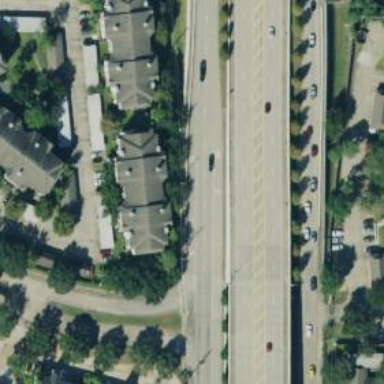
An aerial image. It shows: Frontage road connected to primary link highway.